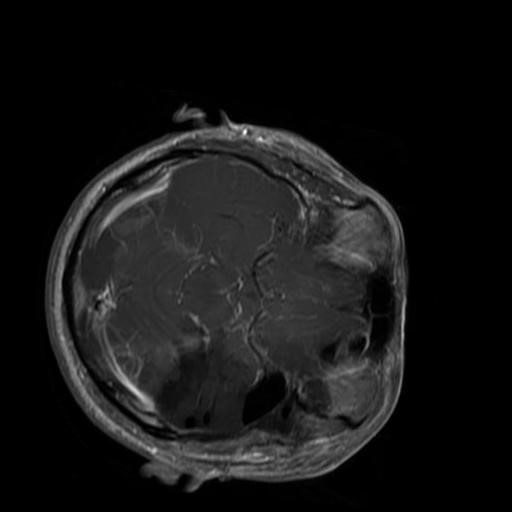
Label: brain_glioma